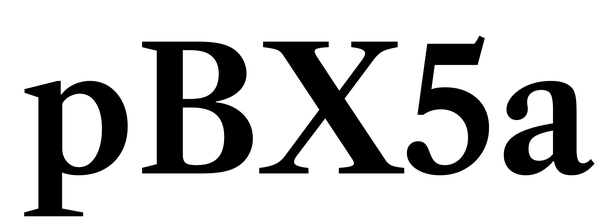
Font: LibreCaslonText_SemiBold